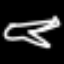
Label: airplane